Question: So I have to admit, that I had this code working perfectly up until a day or so ago when I added a new view, so I'm rather frustrated at the moment.
The setup:
I have a storyboarded app that contains a tabbar. In the AppDelegate, I have the following for attaching the CoreData
'''
- (BOOL)application:(UIApplication *)application didFinishLaunchingWithOptions:(NSDictionary *)launchOptions {
UITabBarController *tabBarController = (UITabBarController *)self.window.rootViewController;
UINavigationController *navigationController = [[tabBarController viewControllers] objectAtIndex:0];
GamesViewController *controller = [[navigationController viewControllers] objectAtIndex:0];
controller.managedObjectContext = self.managedObjectContext;
return YES;
}
'''
Also in the AppDelegate, I had this method that would set the standard tab background to an image of my choosing:
'''
- (void)customizeInterface {
UIImage* tabBarBackground = [UIImage imageNamed:@"tab_background"];
[[UITabBar appearance] setBackgroundImage:tabBarBackground];
}
'''
So this all worked fine I added another login view that precedes my tabs. I had to change what the CoreData was initially being set too (from my tabs to my login/initializing view). Below is the new setup of how the storyboard looks.

Now when the app loads up... the background image appears initially as before, but on the first tab. Once I click off if it, it switches to the default gradient color again. If I go back to the first / initial tab, the background does not-reapply itself, it stays as the colored gradient.
Here is the amended applicationDidFinishLaunching code to go along with it:
'''
- (BOOL)application:(UIApplication *)application didFinishLaunchingWithOptions:(NSDictionary *)launchOptions {
//instantiate local context
NSManagedObjectContext *context = [self managedObjectContext];
if (!context) {
// Handle the error.
NSLog(@"Error: Context is null");
}
LoginViewController *rootViewController = [LoginViewController alloc];
rootViewController.managedObjectContext = context;
return YES;
}
'''
---
So then what I tried to do, is go into the viewDidLoad in the first VC that my tabbar loads up (GameViewController) and tried adding this to fix the problem:
'''
- (void)viewDidLoad {
[super viewDidLoad];
[self.tabBarController.tabBar setBackgroundImage:[UIImage imageNamed:@"dock_background"]];
}
'''
That didn't work, so I also tried using the same original code that I had in my AppDelegate and that also didn't work:
'''
- (void)viewDidLoad {
[super viewDidLoad];
UIImage* tabBarBackground = [UIImage imageNamed:@"tab_background"];
[[UITabBar appearance] setBackgroundImage:tabBarBackground];
}
'''
---
So... I'm sort of stuck. I've got to be doing (or not doing) something so obvious... Anyone out there have any tips / pointers?
Thanks a ton
- Drew
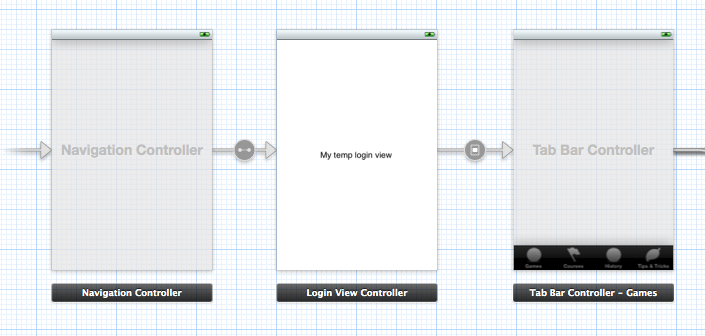
Answer: Delegate.h file
@interface AppDelegate : UIResponder
'''
@property (strong, nonatomic) UIWindow *window;
@property (strong, nonatomic) UIImageView *imgV;
@property (strong, nonatomic) UIViewController *viewController;
@property (strong, nonatomic) UITabBarController *tabBarController;
@end
'''
Delegate.m file
'''
- (BOOL)application:(UIApplication *)application didFinishLaunchingWithOptions:(NSDictionary *)launchOptions
{
self.window = [[UIWindow alloc] initWithFrame:[[UIScreen mainScreen] bounds]];
// Override point for customization after application launch.
self.viewController = [[DeskboardVctr alloc] initWithNibName:@"DeskboardVctr" bundle:nil];
self.tabBarController = [[UITabBarController alloc] init];
self.tabBarController.delegate=self;
self.imgV=[[UIImageView alloc] init];
self.imgV.frame=CGRectMake(0, 0, 1024, 49);
[[self.tabBarController tabBar] insertSubview:self.imgV atIndex:1];
self.tabBarController.delegate=self;
self.window.rootViewController = self.viewController;
[self.window makeKeyAndVisible];
return YES;
}
'''
Tabbar Delegate Methods
'''
- (BOOL)tabBarController:(UITabBarController *)tabBarController shouldSelectViewController:(UIViewController *)viewController{
NSUInteger index=[[tabBarController viewControllers] indexOfObject:viewController];
switch (index) {
case 0:
self.imgV.image=[UIImage imageNamed:@"t1.png"];
break;
case 1:
self.imgV.image=[UIImage imageNamed:@"t2.png"];
break;
case 2:
self.imgV.image=[UIImage imageNamed:@"t3.png"];
break;
case 3:
self.imgV.image=[UIImage imageNamed:@"t4.png"];
break;
case 4:
self.imgV.image=[UIImage imageNamed:@"t5.png"];
break;
default:
break;
}
return YES;
}
'''
Hope you may help this
thanks